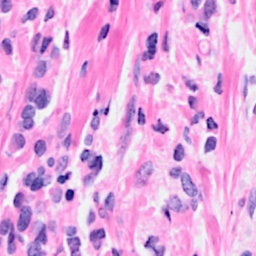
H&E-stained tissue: Breast